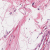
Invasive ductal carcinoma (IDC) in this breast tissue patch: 0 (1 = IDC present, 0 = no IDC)